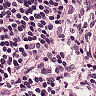
Metastatic tissue present: no